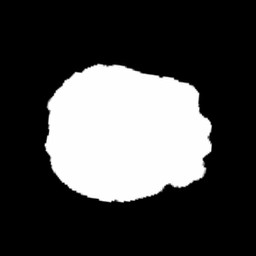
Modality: FA
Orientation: axial
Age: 58
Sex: male
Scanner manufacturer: siemens
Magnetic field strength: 3 T
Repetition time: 5.47 s
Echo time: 0.0854 s